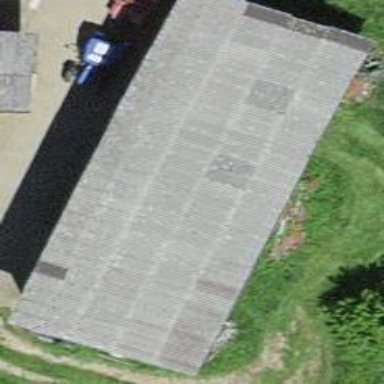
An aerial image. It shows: Farm auxiliary building.